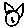
Label: cat